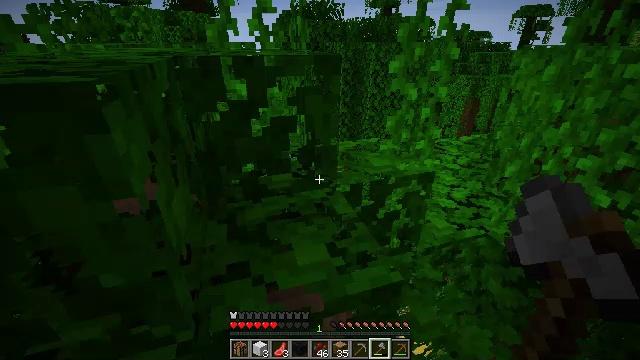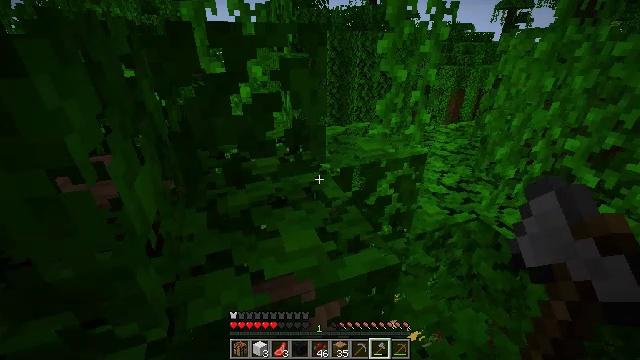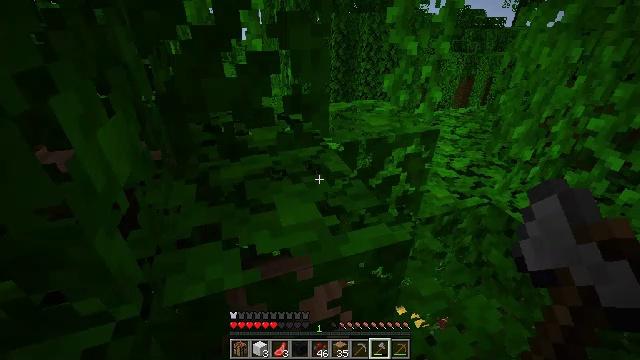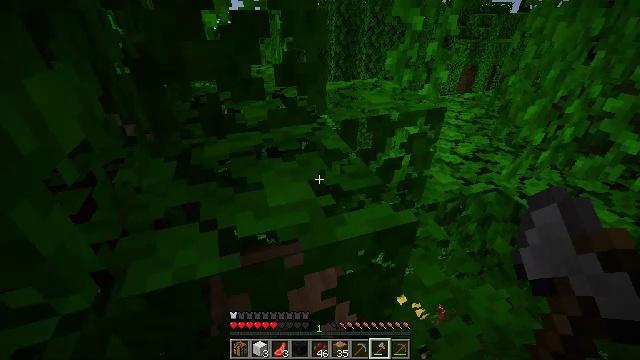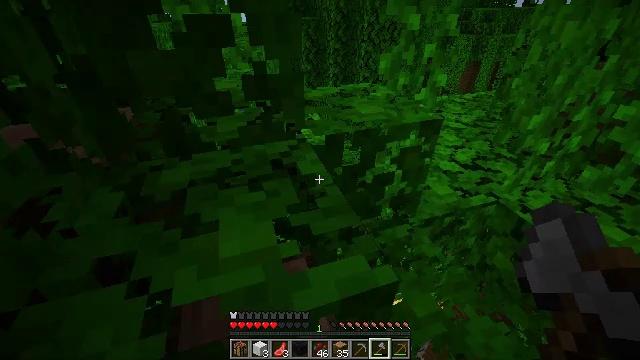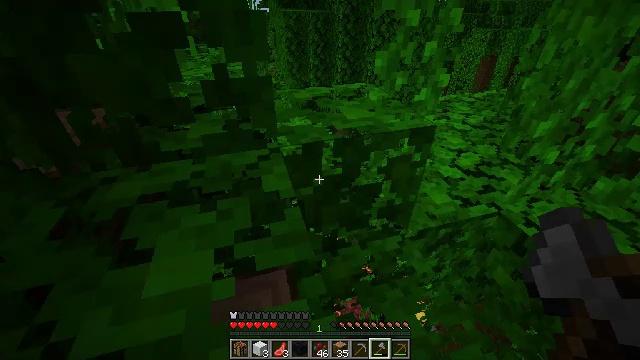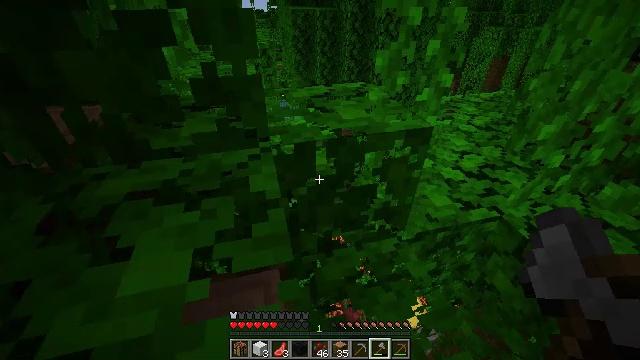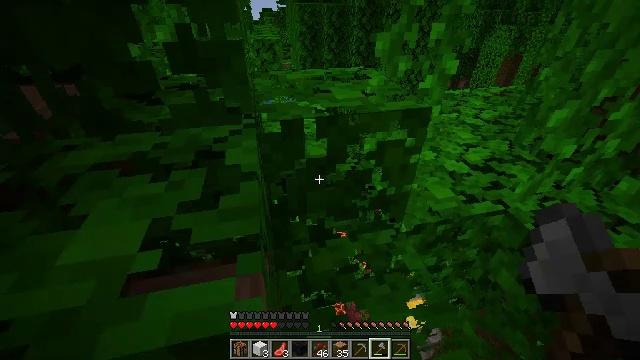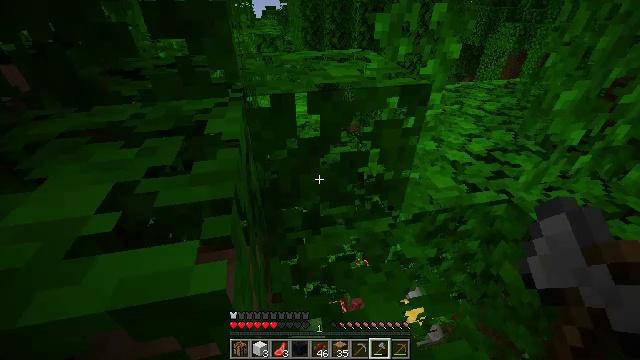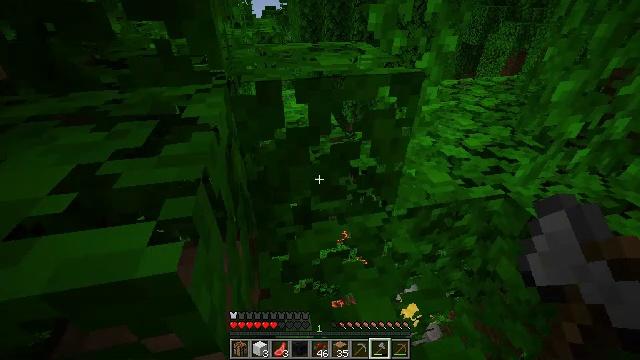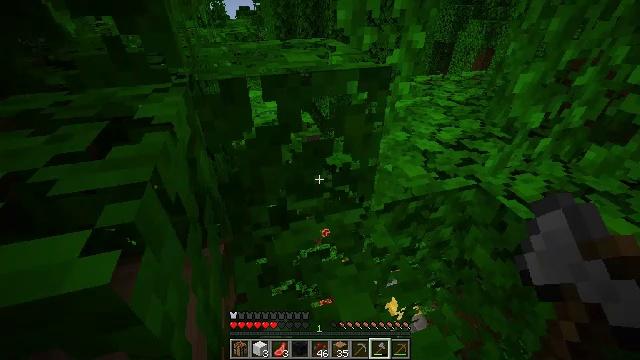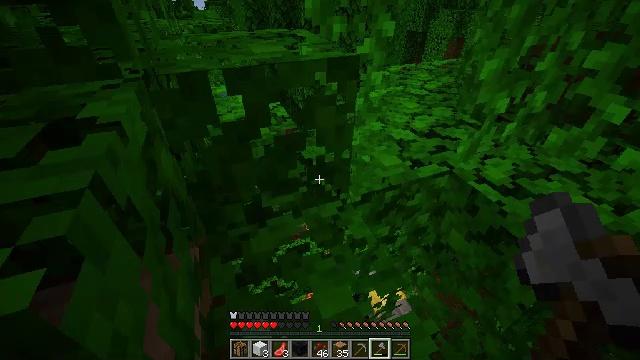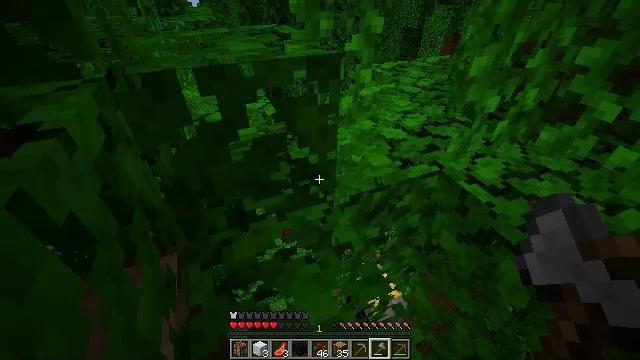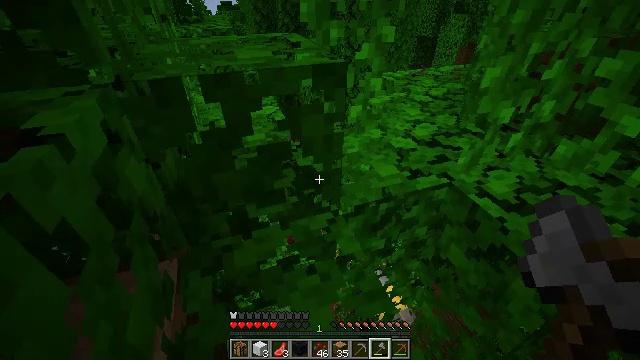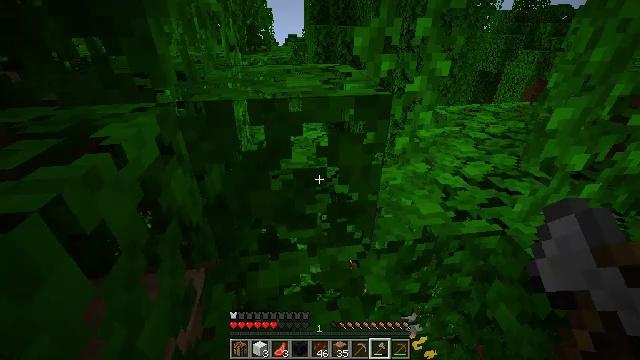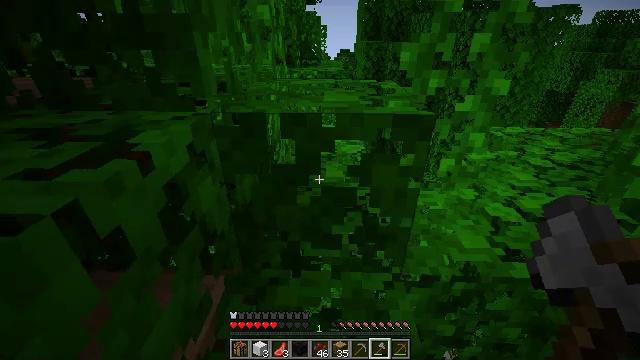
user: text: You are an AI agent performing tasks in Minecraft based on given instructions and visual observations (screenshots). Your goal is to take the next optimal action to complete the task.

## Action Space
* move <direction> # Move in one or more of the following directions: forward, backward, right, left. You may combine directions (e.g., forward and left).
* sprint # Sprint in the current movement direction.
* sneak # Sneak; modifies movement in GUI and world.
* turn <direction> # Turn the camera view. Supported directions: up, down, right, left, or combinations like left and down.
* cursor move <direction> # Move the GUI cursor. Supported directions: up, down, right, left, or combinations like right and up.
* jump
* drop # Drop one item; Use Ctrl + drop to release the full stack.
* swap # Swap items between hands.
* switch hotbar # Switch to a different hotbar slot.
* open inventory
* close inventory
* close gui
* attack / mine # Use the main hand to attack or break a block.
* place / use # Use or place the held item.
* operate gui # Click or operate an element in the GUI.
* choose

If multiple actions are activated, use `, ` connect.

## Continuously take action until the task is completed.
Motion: motion action
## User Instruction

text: Clear the jungle leaves to make way.
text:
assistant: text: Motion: move forward and move right, turn right and down
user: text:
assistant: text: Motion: move forward and move right, turn left and down
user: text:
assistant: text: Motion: move forward and move right, turn down
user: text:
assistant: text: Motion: move forward and move right
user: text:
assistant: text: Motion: move forward and move right, turn left and down
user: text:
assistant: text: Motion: move forward, sneak, turn left
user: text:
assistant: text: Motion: move forward, sneak, turn left
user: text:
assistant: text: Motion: move forward, sneak
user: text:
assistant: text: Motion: move forward and move right, sneak
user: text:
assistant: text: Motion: move forward and move right, sneak, turn right
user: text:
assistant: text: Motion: move forward and move right, sneak, turn right and down
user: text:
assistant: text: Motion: move forward and move right, sneak
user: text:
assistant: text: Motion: move forward and move right, sneak, turn left and up
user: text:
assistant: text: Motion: move forward, sneak, turn left and up
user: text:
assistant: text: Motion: move forward, sneak, turn left and up
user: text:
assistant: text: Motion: move forward, sneak, turn left
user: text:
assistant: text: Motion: move forward, sneak
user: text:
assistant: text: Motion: move forward, sneak
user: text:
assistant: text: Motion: move forward, sneak
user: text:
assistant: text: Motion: move forward, sneak
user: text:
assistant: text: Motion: move forward, sneak, turn up
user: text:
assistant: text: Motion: move forward, turn up
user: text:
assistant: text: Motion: move forward, turn right and up
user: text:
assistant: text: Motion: move forward, turn right and up
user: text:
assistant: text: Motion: move forward, turn up, jump
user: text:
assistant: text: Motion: move forward, jump
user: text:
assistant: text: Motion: move forward, jump
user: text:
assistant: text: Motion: move forward, jump
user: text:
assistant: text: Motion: move forward, jump
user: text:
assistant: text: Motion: move forward, jump